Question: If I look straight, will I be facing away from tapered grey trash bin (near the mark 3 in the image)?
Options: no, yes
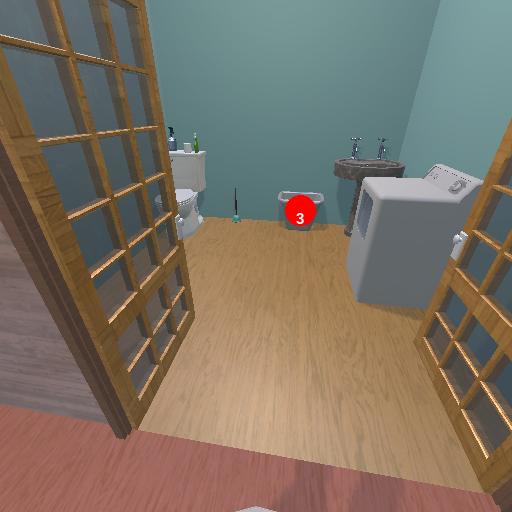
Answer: no